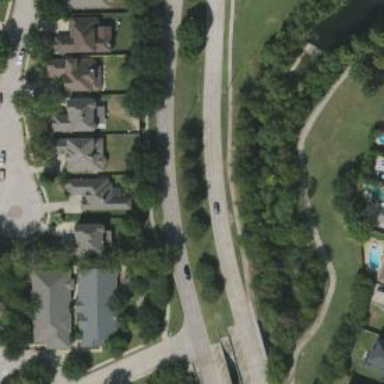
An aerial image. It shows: Secondary road with separate sidewalks.